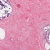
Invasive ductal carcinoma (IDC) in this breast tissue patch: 0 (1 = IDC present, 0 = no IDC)